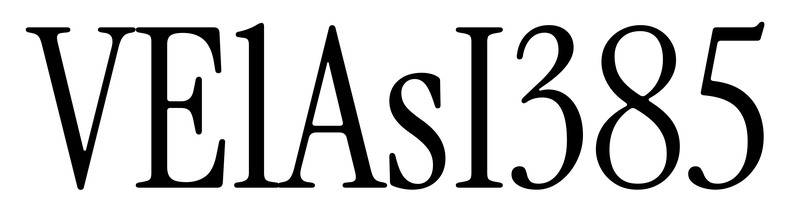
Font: InstrumentSerif-Regular